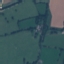
Land use / land cover: Pasture